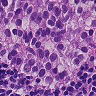
Metastatic tissue present: yes